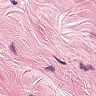
Metastatic tissue present: no